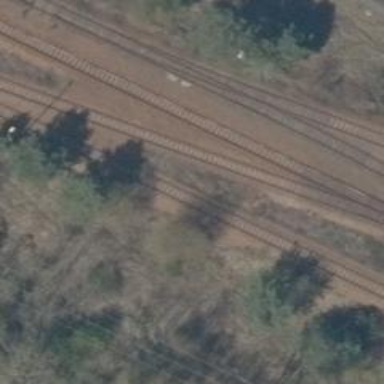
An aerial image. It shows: Railway yard in service.